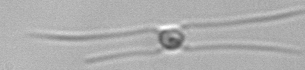
Label: Chaetoceros_similis